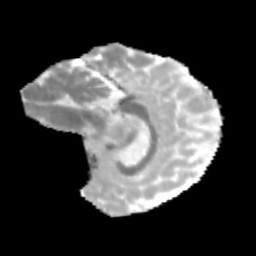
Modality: MD
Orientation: sagittal
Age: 13
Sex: male
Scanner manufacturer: siemens
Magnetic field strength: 3 T
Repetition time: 3.8 s
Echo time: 0.07 s